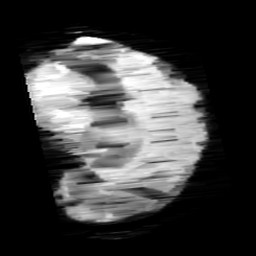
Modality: minIP
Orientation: sagittal
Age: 13
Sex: male
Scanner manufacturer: siemens
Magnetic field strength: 3 T
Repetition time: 0.027 s
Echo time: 0.02 s